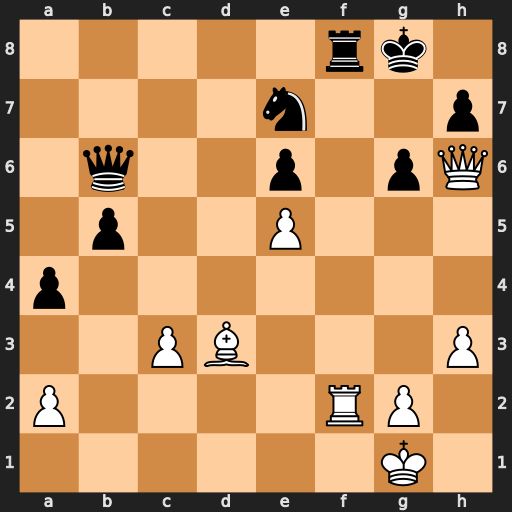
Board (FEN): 5rk1/4n2p/1q2p1pQ/1p2P3/p7/2PB3P/P4RP1/6K1
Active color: w
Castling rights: -
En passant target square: -
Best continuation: Qxf8#